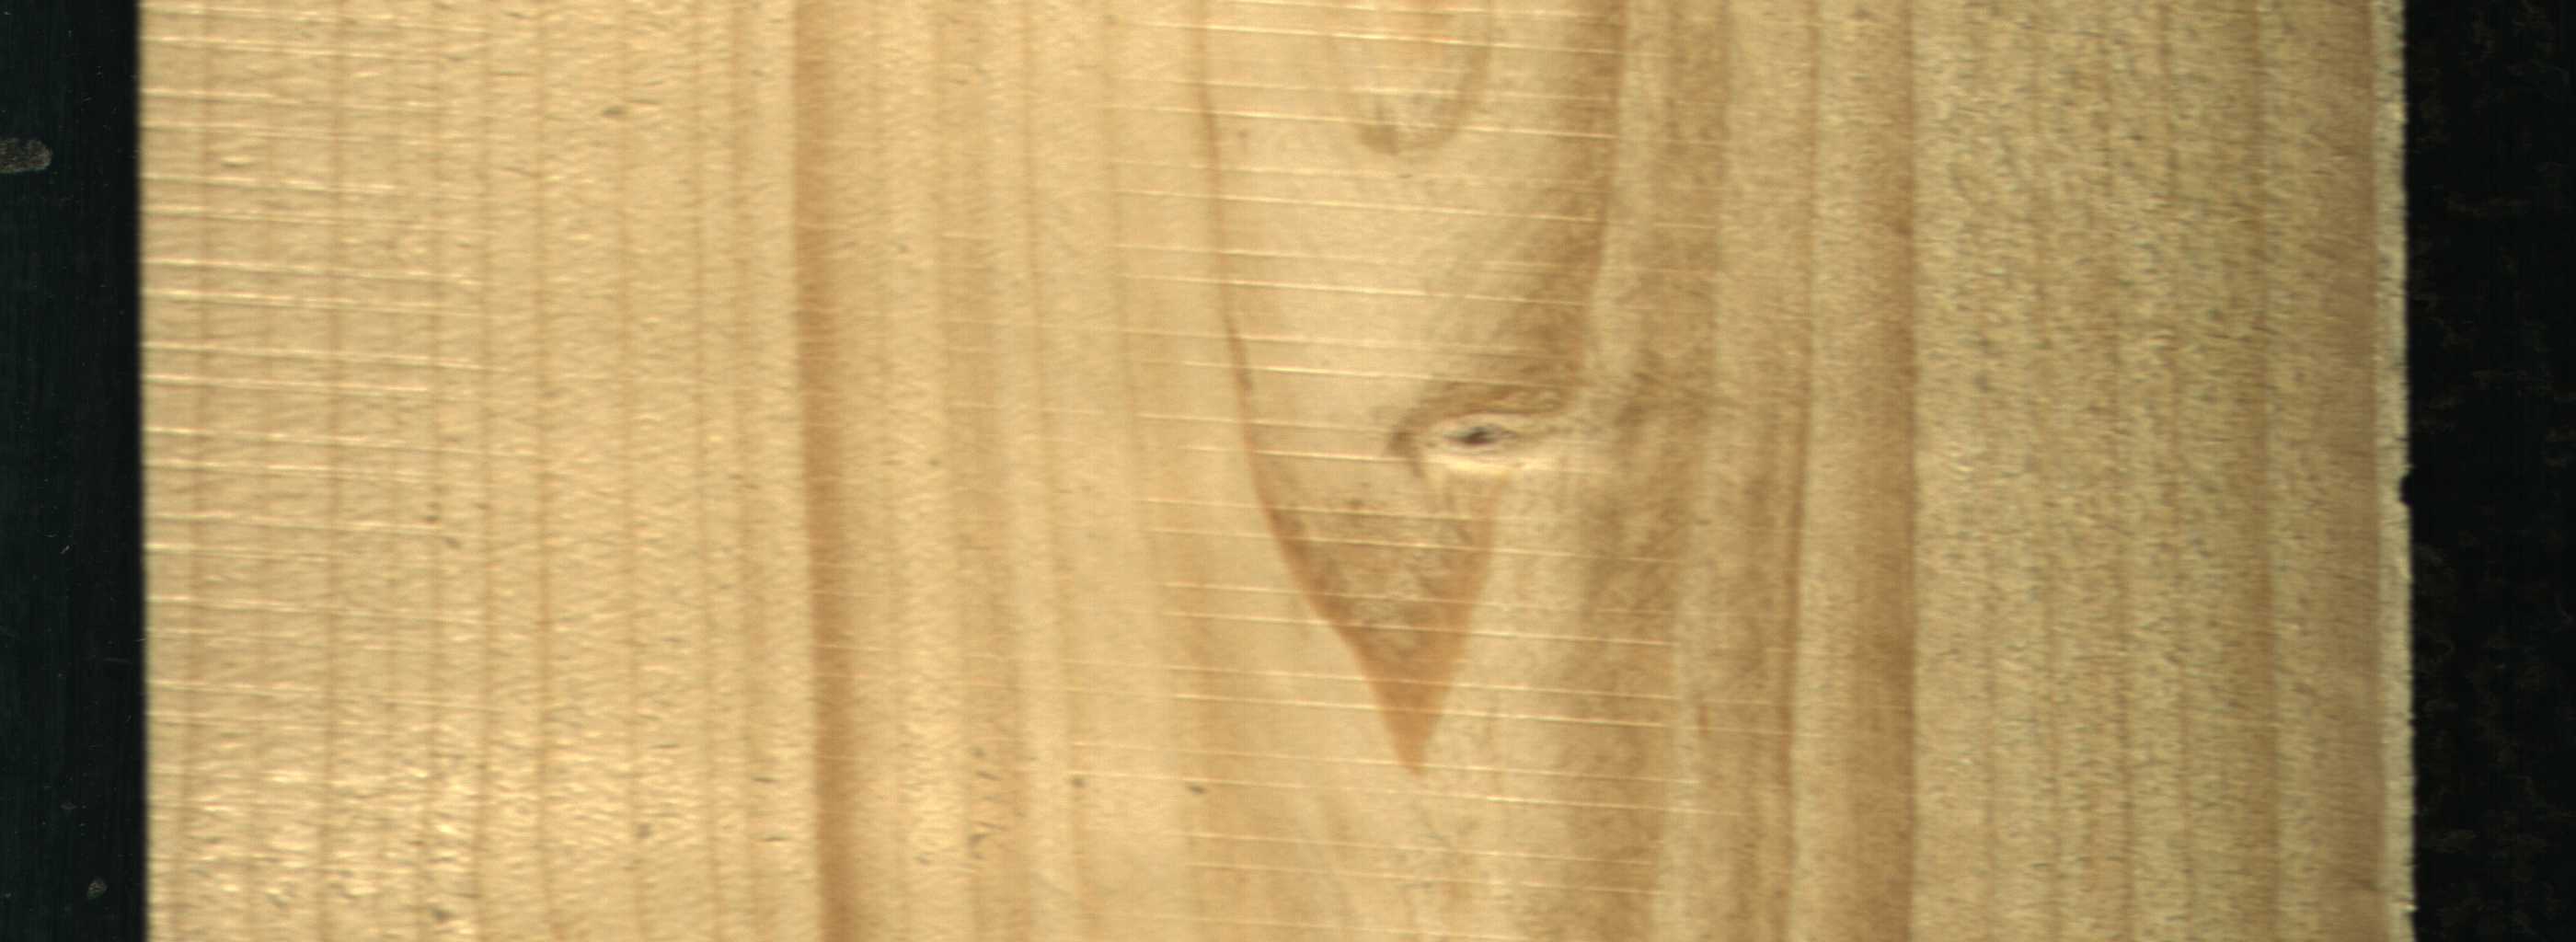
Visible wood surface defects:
Live_Knot